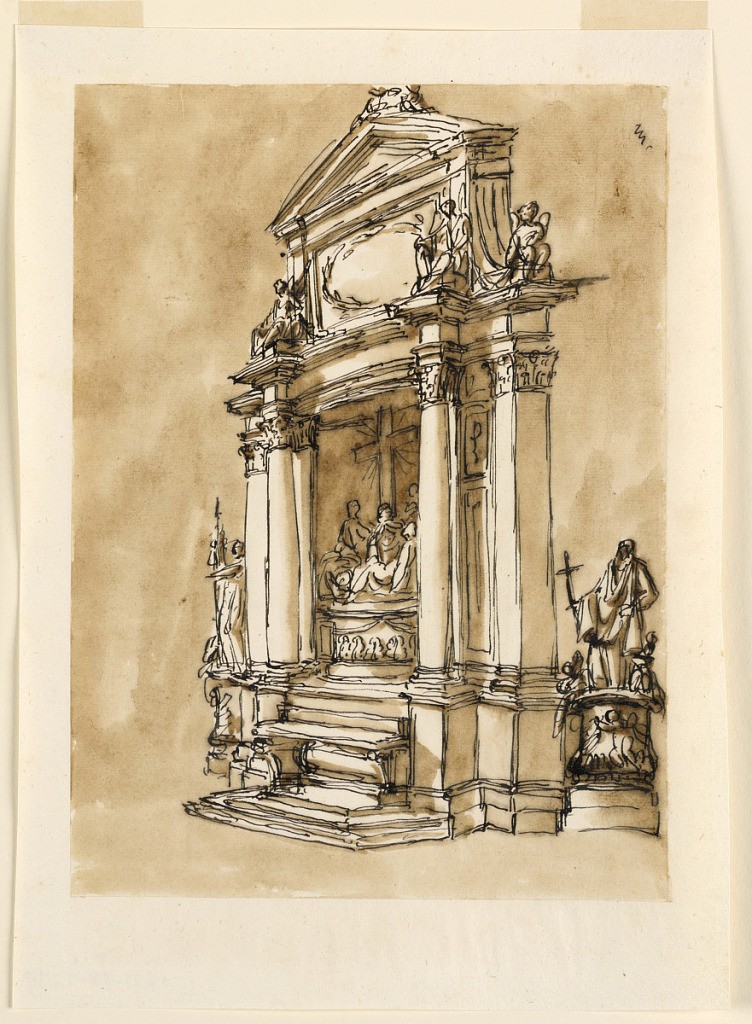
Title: Design for a Main Altar
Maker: Giuseppe Barberi, Italian, 1746–1809
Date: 1780-1783
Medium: Pen and brown ink, brush and brown wash on lined off-white laid paper
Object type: Drawing
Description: A variation of -1372, seen from the corners. The lateral groups stand upon isolated, baluster-like shaped pedestals. Angels sit at the front, above the entablature, others laterally. The niche is without conch or other architectural decoration. The entablature is convex at the front. No tabernacle. Usual background.